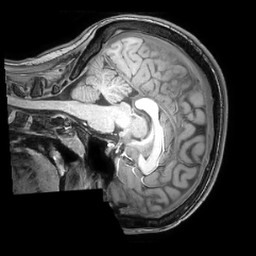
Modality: T1w
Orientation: sagittal
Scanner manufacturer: philips
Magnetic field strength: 3 T
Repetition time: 0.008 s
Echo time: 0.0035 s